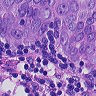
Metastatic tissue present: yes